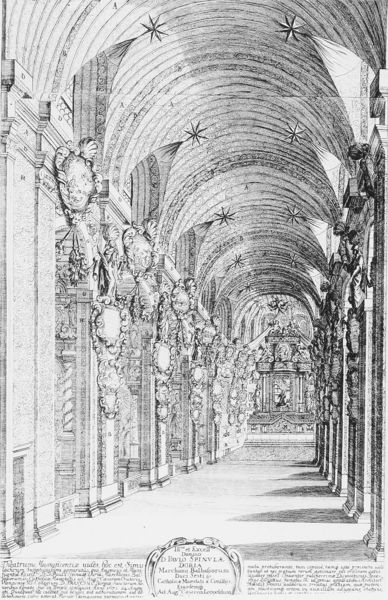
Titel: Universitätskirche im ursprünglichen Zustand
Institution: Wien, Graphische Sammlung Albertina
Schlagwörter: schatten, licht, pfeiler, säulen, zeichnung, architektur, rahmen, spiegel, kirche, innen, blatt, schrift, fahne, pilaster, saal, rundbogen, ornamente, streifen, stuck, galerie, gang, gewölbe, medaillon, stern, dom, sterne, radierung, widmung, schwarzweiß, text, wappen, prunk, tunnelgewölbe, gurtbögen, pilster, säuln